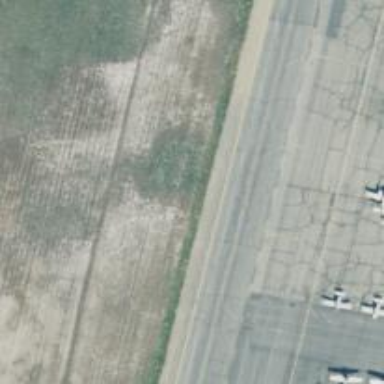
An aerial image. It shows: View of taxiway at the airport.